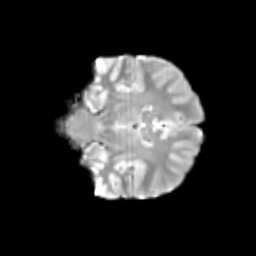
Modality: T2w
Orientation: coronal
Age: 11
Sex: male
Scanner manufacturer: siemens
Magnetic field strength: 3 T
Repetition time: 3.8 s
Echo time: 0.07 s